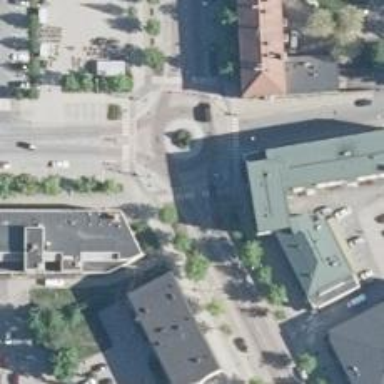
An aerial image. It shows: Uncontrolled crossing with pedestrian island.